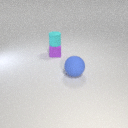
small purple rubber cube below small cyan rubber cylinder